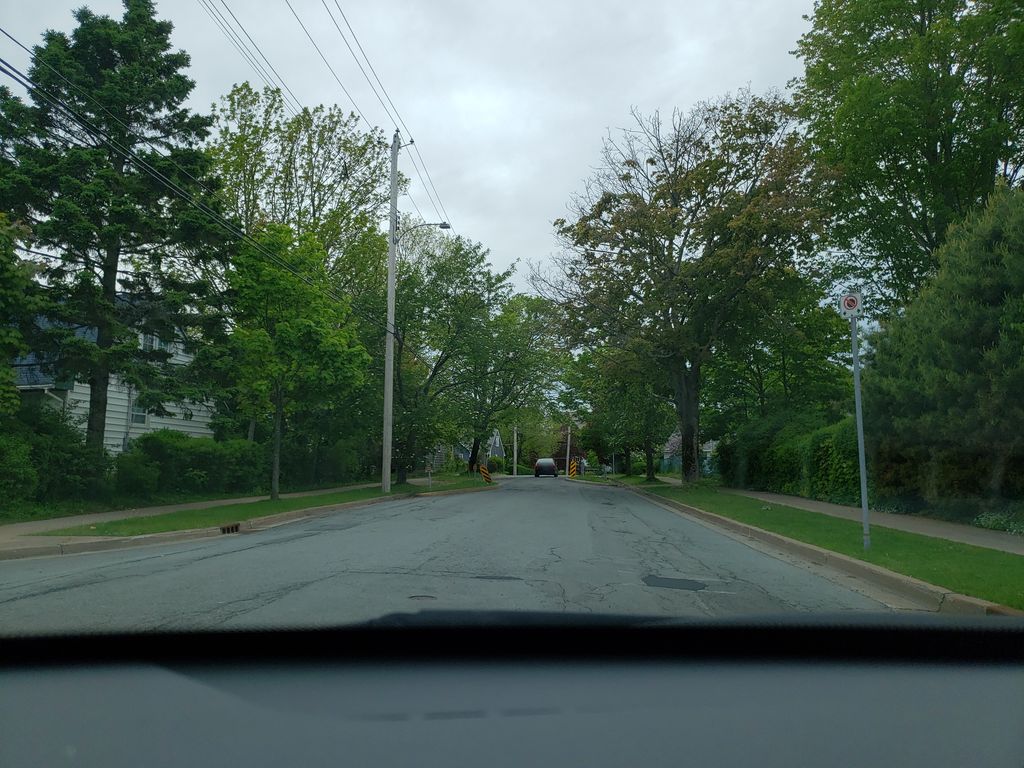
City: halifax